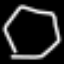
Label: octagon